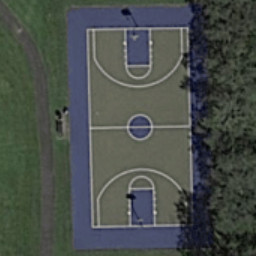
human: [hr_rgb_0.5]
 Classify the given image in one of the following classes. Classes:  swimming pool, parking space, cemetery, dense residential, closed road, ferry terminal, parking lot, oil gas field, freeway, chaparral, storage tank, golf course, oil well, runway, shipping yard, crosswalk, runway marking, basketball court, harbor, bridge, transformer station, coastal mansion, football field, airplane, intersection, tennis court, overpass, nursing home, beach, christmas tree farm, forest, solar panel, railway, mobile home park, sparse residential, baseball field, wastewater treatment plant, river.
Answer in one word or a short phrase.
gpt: basketball court